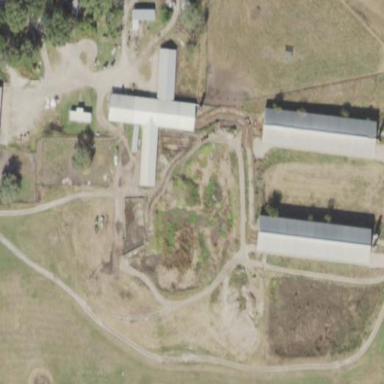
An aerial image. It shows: Dairy farmyard.